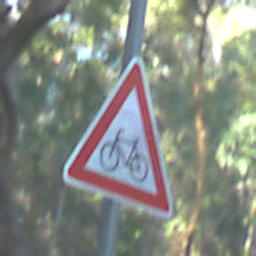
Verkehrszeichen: RadverkehrRechts
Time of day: MorningAfternoon
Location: Outdoor (Nature)
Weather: Clear
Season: NotSpecified
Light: Natural